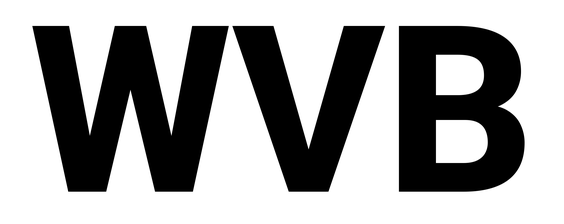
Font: Roboto_ExtraBold